Question: I have added two bootstrap inner navbar's on the same page. I have created custom css to target my bars. I can change the header navbar's horizontal padding, but when I try to do same for the footer navbar, I am not able to change it. How to change horizontal padding of both navbars on the same page.
Here is my code:
Header Navbar

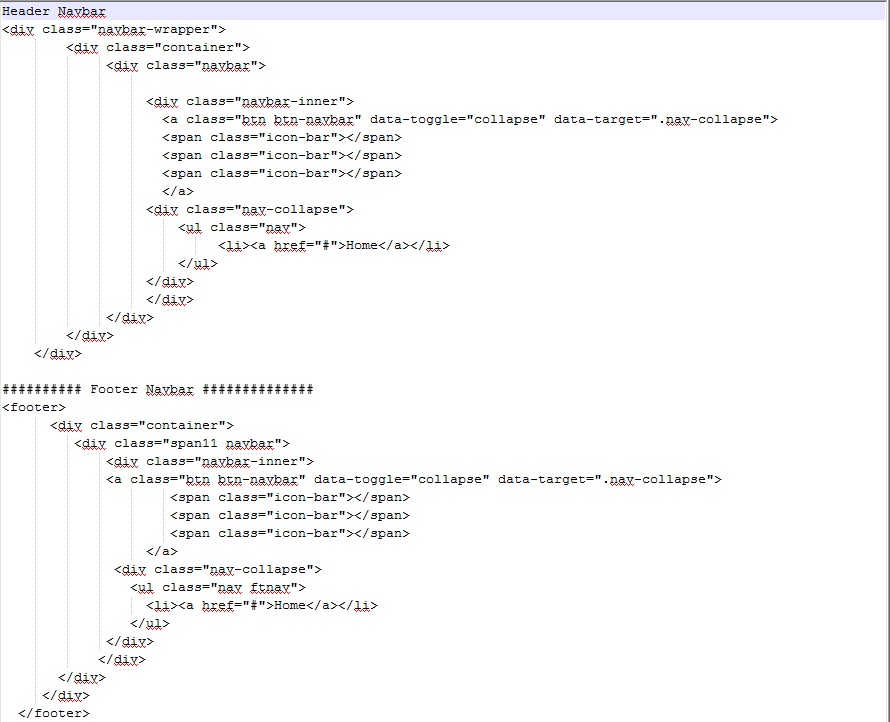
Answer: if you prefix your css statements for the footer with 'footer', like so:
'''
footer .navbar-inner span {
padding-left: 20px;
}
'''
that should differentiate between your header and your footer.